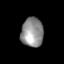
Tissue: lung
Cell type: Myeloid cells
Senescence score: 0.2095
Nuclear area (px): 641
Mean DAPI intensity: 144.282